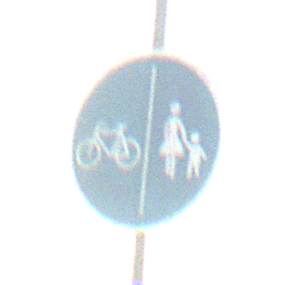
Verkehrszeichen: GetrennterRadUndGehwegRadwegLinks
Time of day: SunriseSunset
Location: Outdoor (Nature)
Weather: PartlyCloudy
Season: Summer
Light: Natural